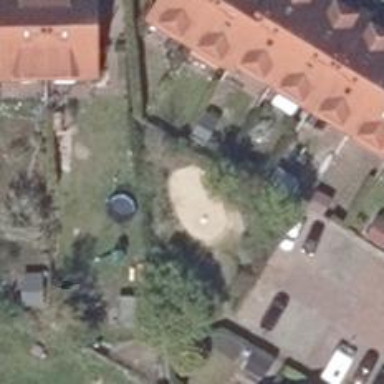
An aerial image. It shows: Playground with playhouse.